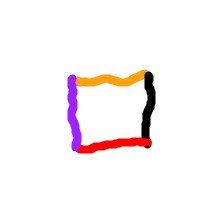
Shape: square